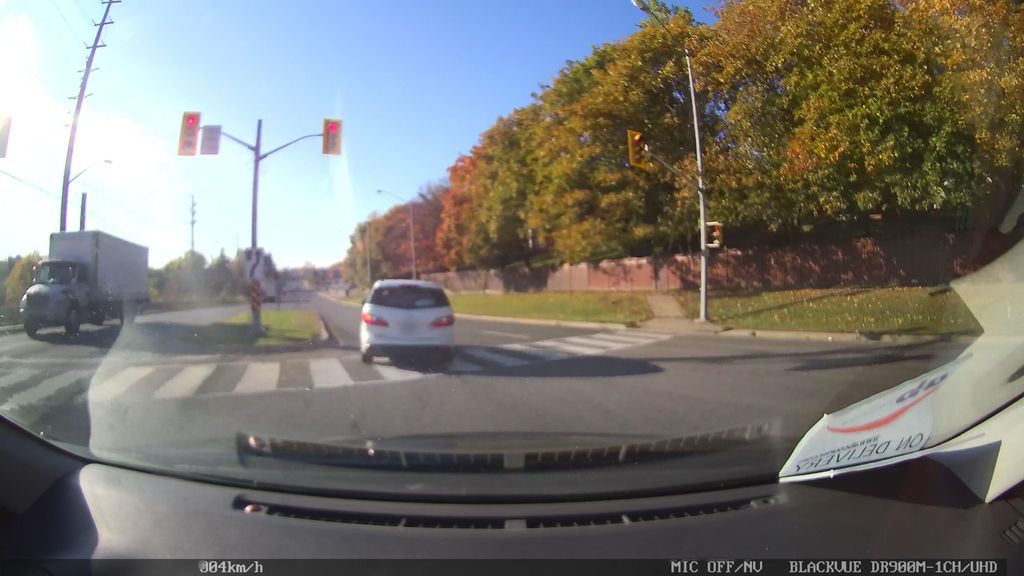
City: toronto